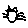
Label: cat